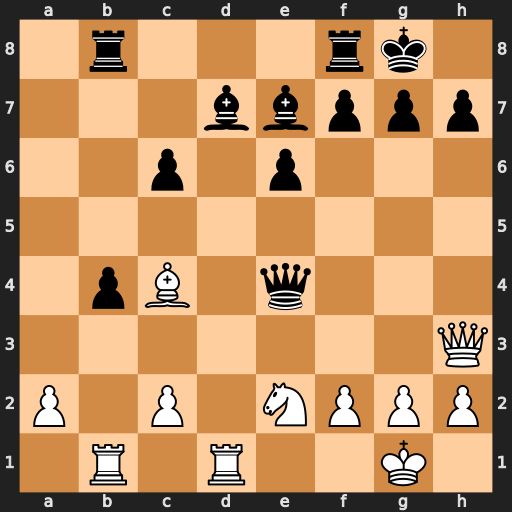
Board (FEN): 1r3rk1/3bbppp/2p1p3/8/1pB1q3/7Q/P1P1NPPP/1R1R2K1
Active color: w
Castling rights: -
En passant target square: -
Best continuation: Rd4 e5 Rxe4 Bxh3 gxh3